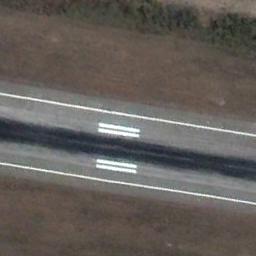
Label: runway